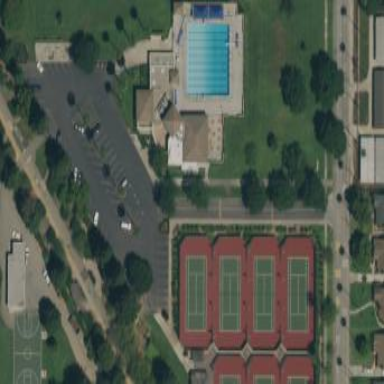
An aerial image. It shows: Sports center specializing in swimming activities located on leisure land.